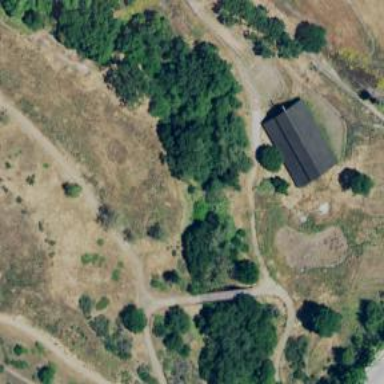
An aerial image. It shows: Service road used as golf cart path.